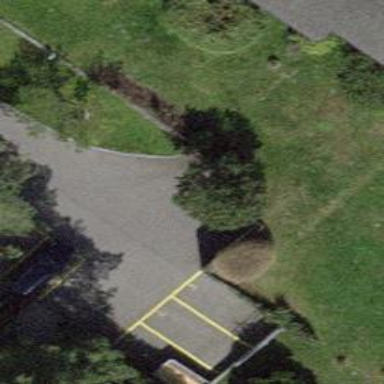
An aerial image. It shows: Parking entrance.